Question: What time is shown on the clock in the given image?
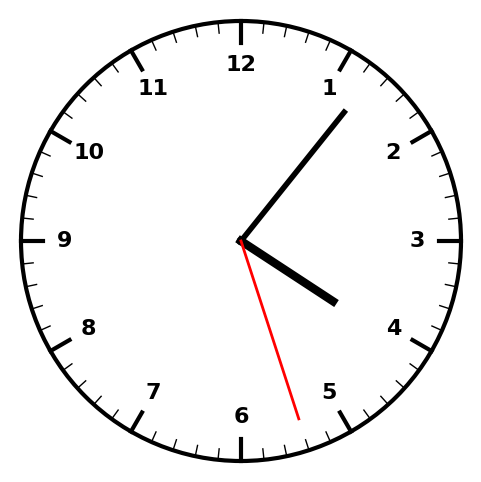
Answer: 04:06:27